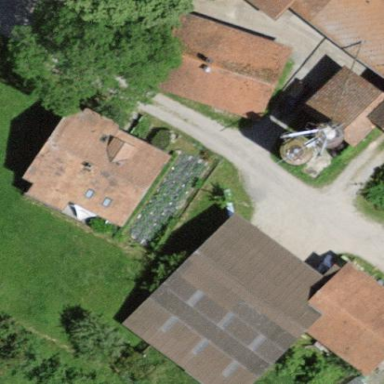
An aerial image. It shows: Shed.